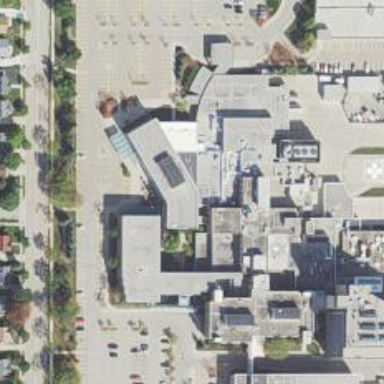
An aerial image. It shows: Hospital building.